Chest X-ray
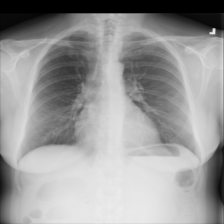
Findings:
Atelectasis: negative
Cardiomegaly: negative
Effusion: negative
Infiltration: negative
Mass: negative
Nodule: negative
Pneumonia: negative
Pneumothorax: negative
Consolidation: negative
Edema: negative
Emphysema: negative
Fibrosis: negative
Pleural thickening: negative
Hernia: negative